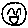
Label: smiley face